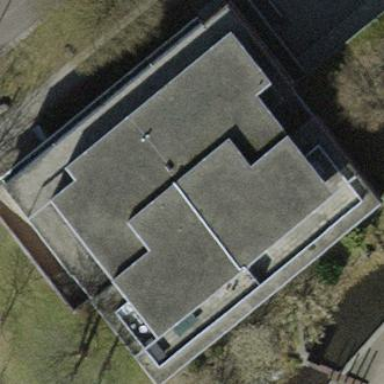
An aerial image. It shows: School building.